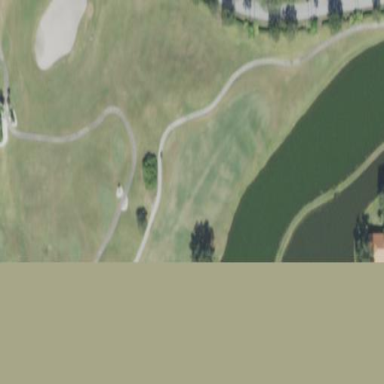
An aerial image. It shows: Rough grassy area used for golf.